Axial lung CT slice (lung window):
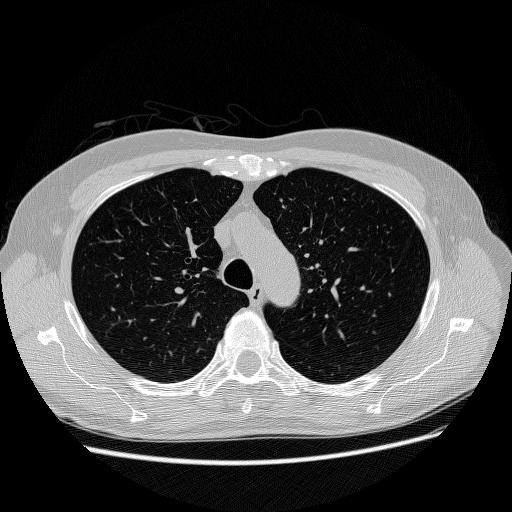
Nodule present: no